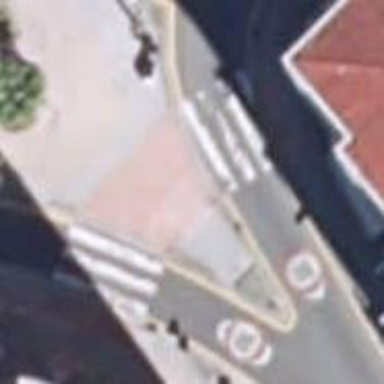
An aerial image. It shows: Crossing on footway with marked paving stones.